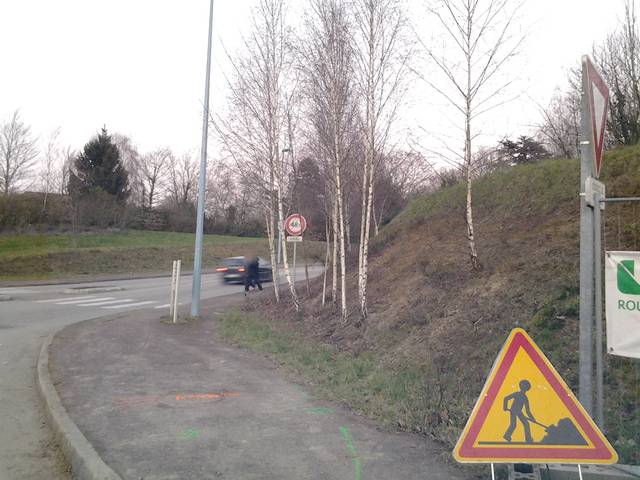
Region: France
Coordinates: 46.646, -1.433